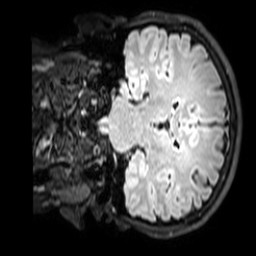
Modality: T1w
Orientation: coronal
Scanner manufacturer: philips
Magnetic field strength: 3 T
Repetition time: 4.8 s
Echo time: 0.2586 s